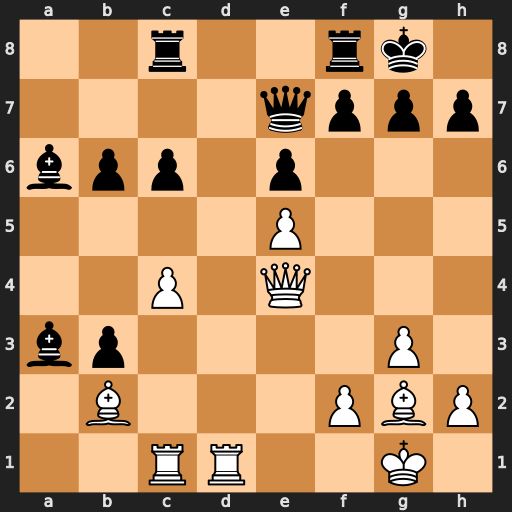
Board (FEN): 2r2rk1/4qppp/bpp1p3/4P3/2P1Q3/bp4P1/1B3PBP/2RR2K1
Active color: w
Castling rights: -
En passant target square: -
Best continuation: Bxa3 Qxa3 Ra1 Qc5 Rxa6